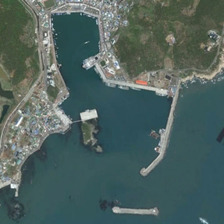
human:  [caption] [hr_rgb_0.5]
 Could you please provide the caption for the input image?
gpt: some boats are in a large port near many buildings and green plants .

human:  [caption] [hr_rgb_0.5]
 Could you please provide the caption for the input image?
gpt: some boats are in a large port near many buildings and green plants .

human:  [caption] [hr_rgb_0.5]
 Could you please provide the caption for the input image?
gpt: some boats are in a large port near many buildings and green plants .

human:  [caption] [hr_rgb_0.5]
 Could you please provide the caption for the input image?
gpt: some boats are in a large port near many buildings and green plants .

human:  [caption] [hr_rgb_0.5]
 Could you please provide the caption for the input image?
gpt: some boats are in a large port near many buildings and green plants .